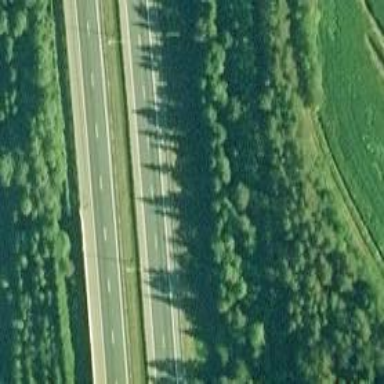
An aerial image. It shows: Motorway.